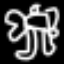
Label: angel